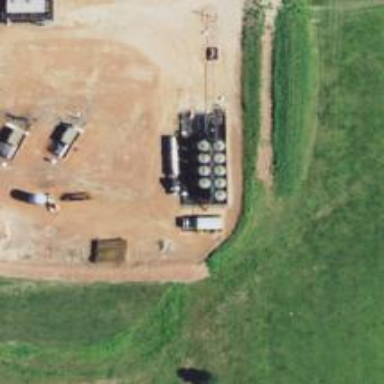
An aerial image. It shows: Storage tank with man-made structure.